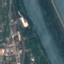
Land use / land cover class: River